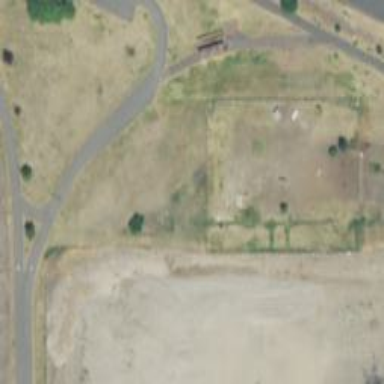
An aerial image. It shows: Dog park enclosed by fence.